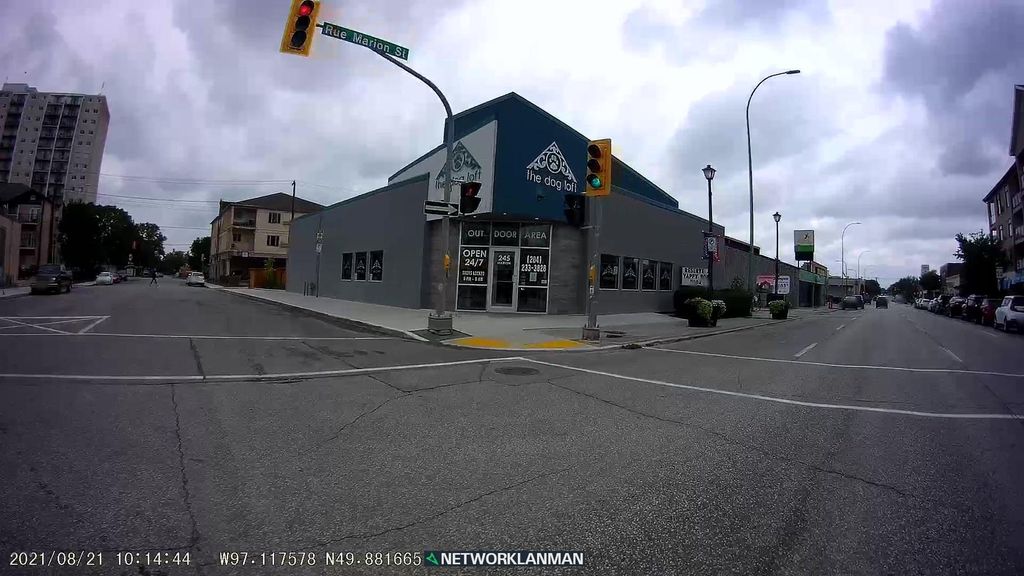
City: winnipeg